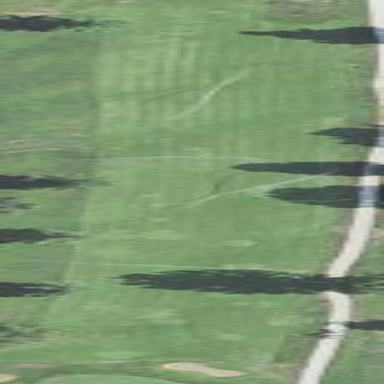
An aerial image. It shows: Grassy area designated as golf fairway.